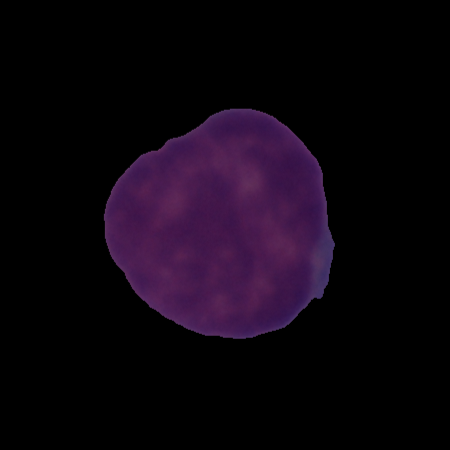
Label: cancer